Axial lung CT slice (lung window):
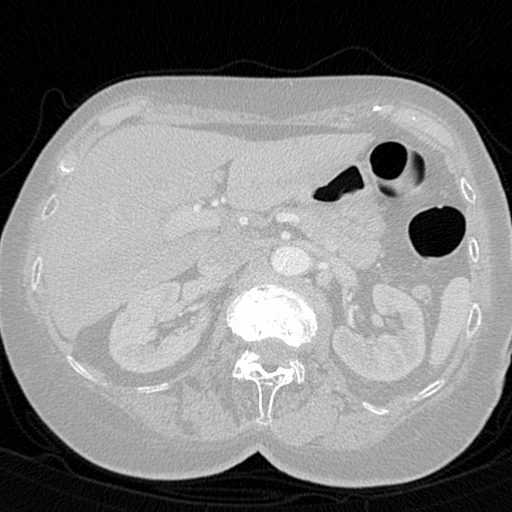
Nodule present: no